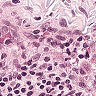
Metastatic tissue present: no